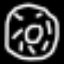
Label: donut